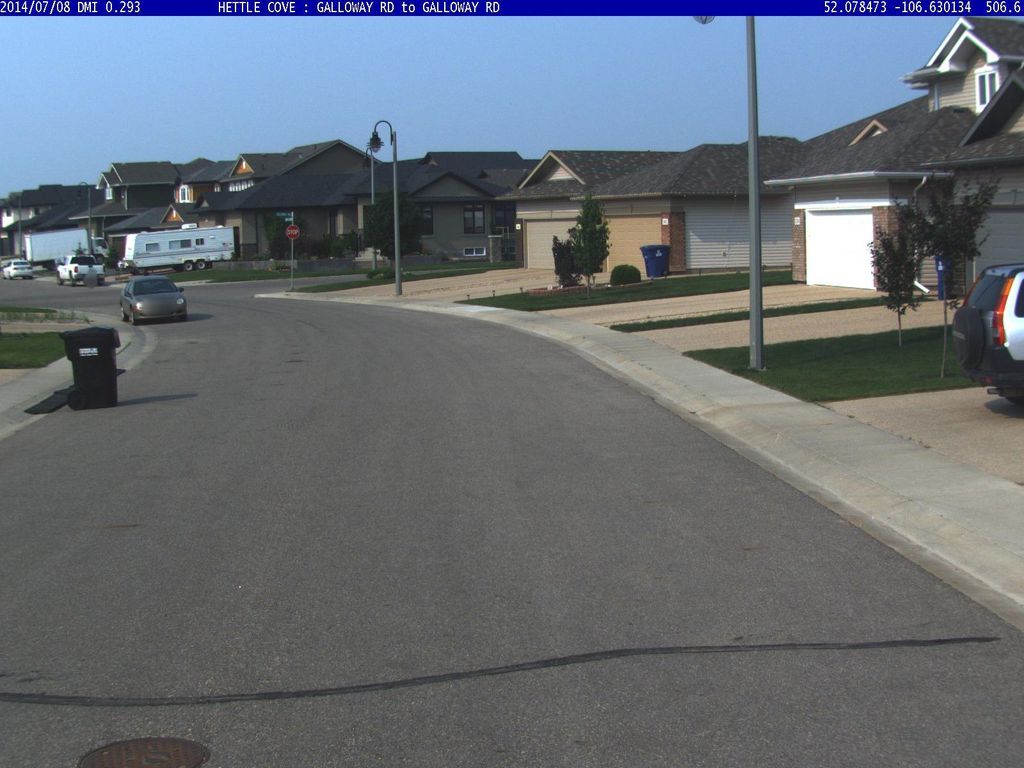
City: saskatoon